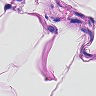
Metastatic tissue present: no